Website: bh-photo
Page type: payment
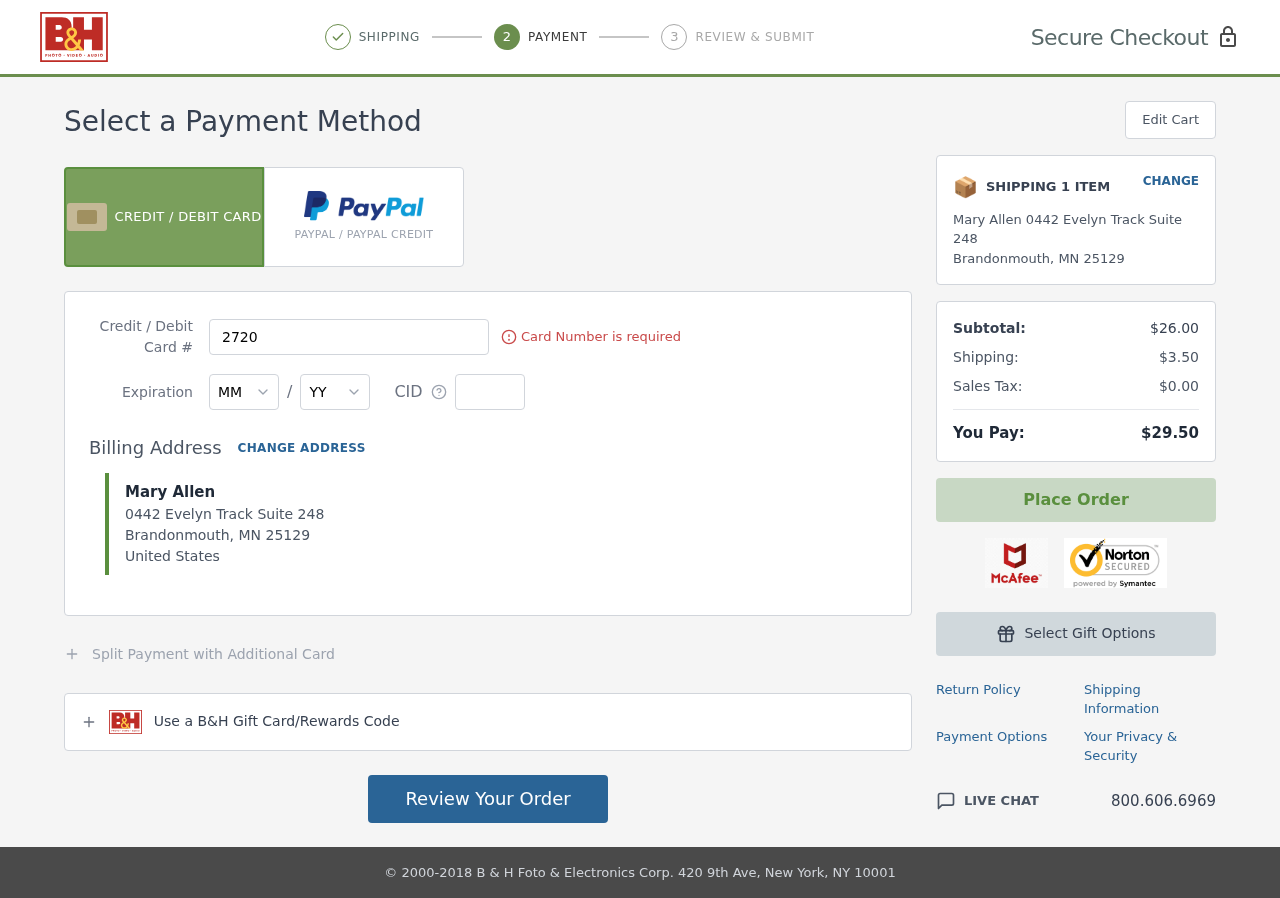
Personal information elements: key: PII_CARD_CVV
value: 238
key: PII_CARD_EXPIRY_MONTH
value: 09
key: PII_CARD_EXPIRY_YEAR
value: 28
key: PII_CARD_NUMBER
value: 2720 8553 9255 0465
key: PII_CITY
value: Brandonmouth
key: PII_COUNTRY
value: United States
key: PII_FULLNAME
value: Mary Allen
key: PII_POSTCODE
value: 25129
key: PII_STATE_ABBR
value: MN
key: PII_STREET
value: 0442 Evelyn Track Suite 248
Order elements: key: ORDER_NUM_ITEMS
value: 1
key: ORDER_SUBTOTAL
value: $26.00
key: ORDER_SHIPPING_COST
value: $3.50
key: ORDER_TAX
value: $0.00
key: ORDER_TOTAL
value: $29.50